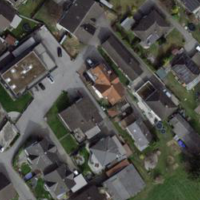
EUNIS habitat code: 54
Species observed at this site:
Plantago media